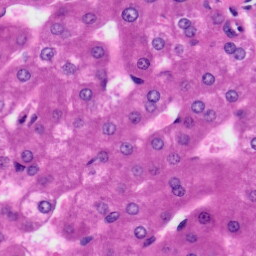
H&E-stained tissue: Liver